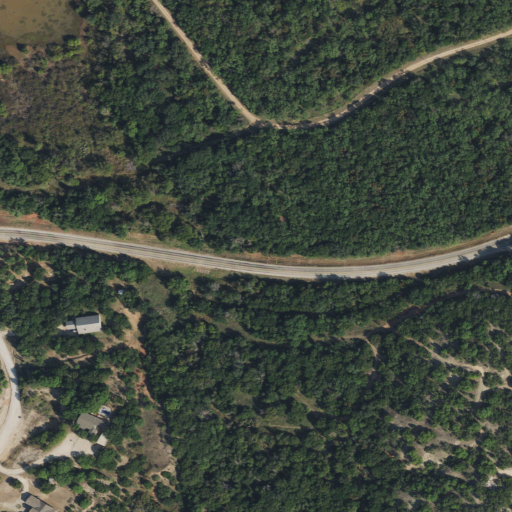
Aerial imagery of valley in Texas named Scott Hollow containing evergreen forest, shrub, open development, woody wetlands, low intensity development, deciduous forest, medium intensity development, open water, grassland, high intensity development, and herbaceous wetlands